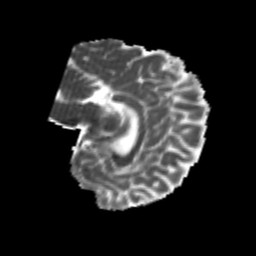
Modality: MD
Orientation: sagittal
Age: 22
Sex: female
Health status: healthy
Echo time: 0.074 s